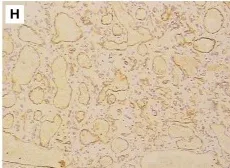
(H,I) (400x): Positive expression of CD 31 and CD 34 detected using immunohistochemistry.
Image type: pathology (immunostaining)